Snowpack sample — Buffalo Mountain, Silverthorne, Colorado, USA (1/25/25, 10:11 AM MST)
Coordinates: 39.6222, -106.1139
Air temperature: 22 °F
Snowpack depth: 110 cm
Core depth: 20 cm
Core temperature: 48.2 °F
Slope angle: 12°, slope face: 102°
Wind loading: high
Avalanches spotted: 0
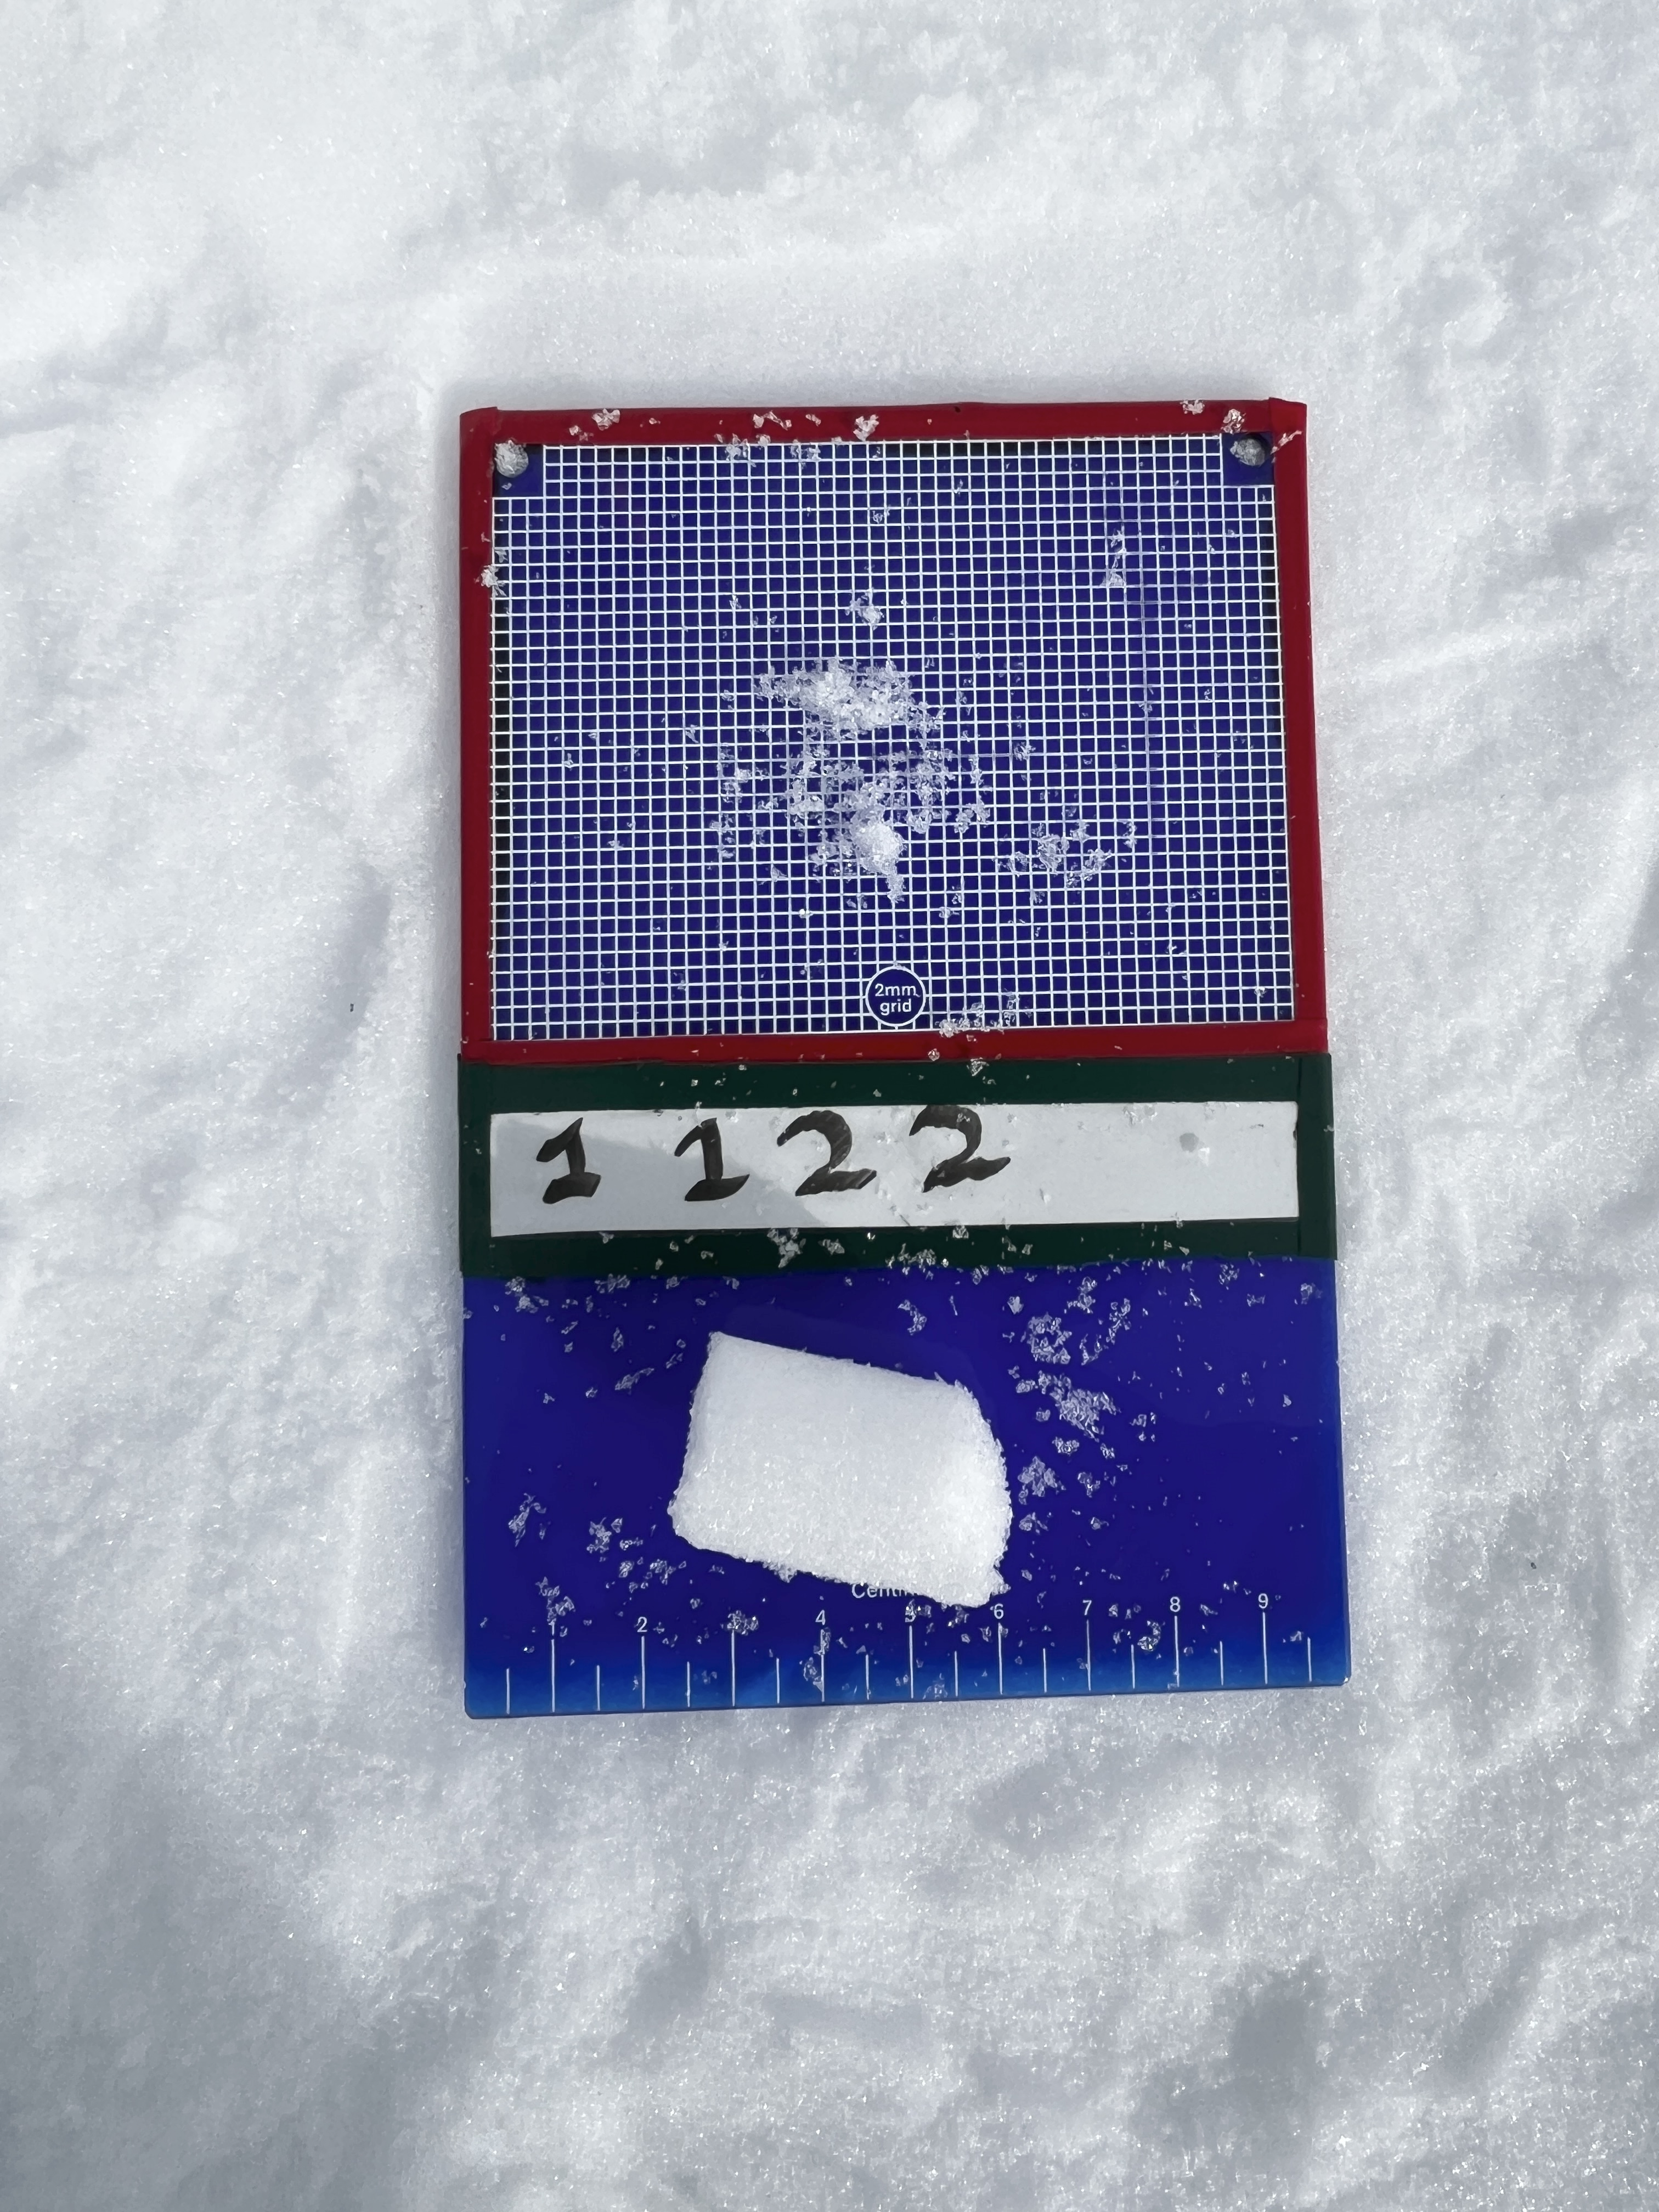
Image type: crystal_card
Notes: No avalanches nearby, collected on the outskirts of a fire break 15 meters from the treeline, on way to Buffalo and Red Mountain